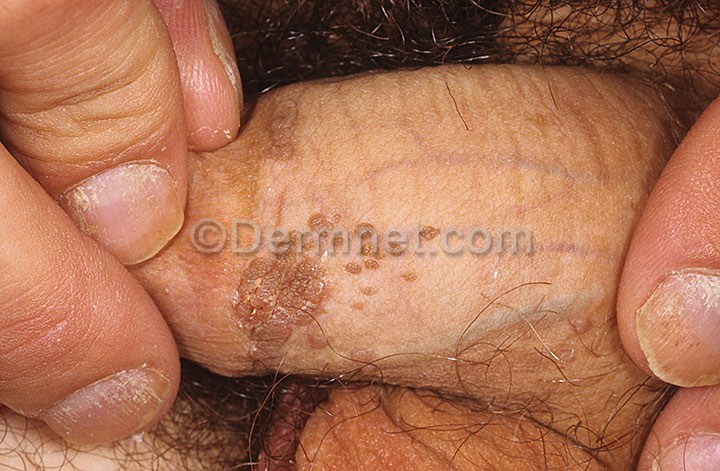
Disease: Herpes HPV and other STDs Photos